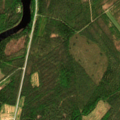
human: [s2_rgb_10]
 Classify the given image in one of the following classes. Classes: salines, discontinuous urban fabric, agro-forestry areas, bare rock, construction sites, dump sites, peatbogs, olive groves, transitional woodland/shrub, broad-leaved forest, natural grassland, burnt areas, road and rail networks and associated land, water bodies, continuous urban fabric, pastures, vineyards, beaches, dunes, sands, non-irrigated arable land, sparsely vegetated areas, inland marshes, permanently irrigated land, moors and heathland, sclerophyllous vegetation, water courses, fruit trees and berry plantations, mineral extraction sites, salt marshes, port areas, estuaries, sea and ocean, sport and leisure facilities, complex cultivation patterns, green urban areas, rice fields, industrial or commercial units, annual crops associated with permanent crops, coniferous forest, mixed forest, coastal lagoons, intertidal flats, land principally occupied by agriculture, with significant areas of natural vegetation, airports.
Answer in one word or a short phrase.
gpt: coniferous forest, mixed forest, transitional woodland/shrub